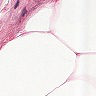
Metastatic tissue present: no